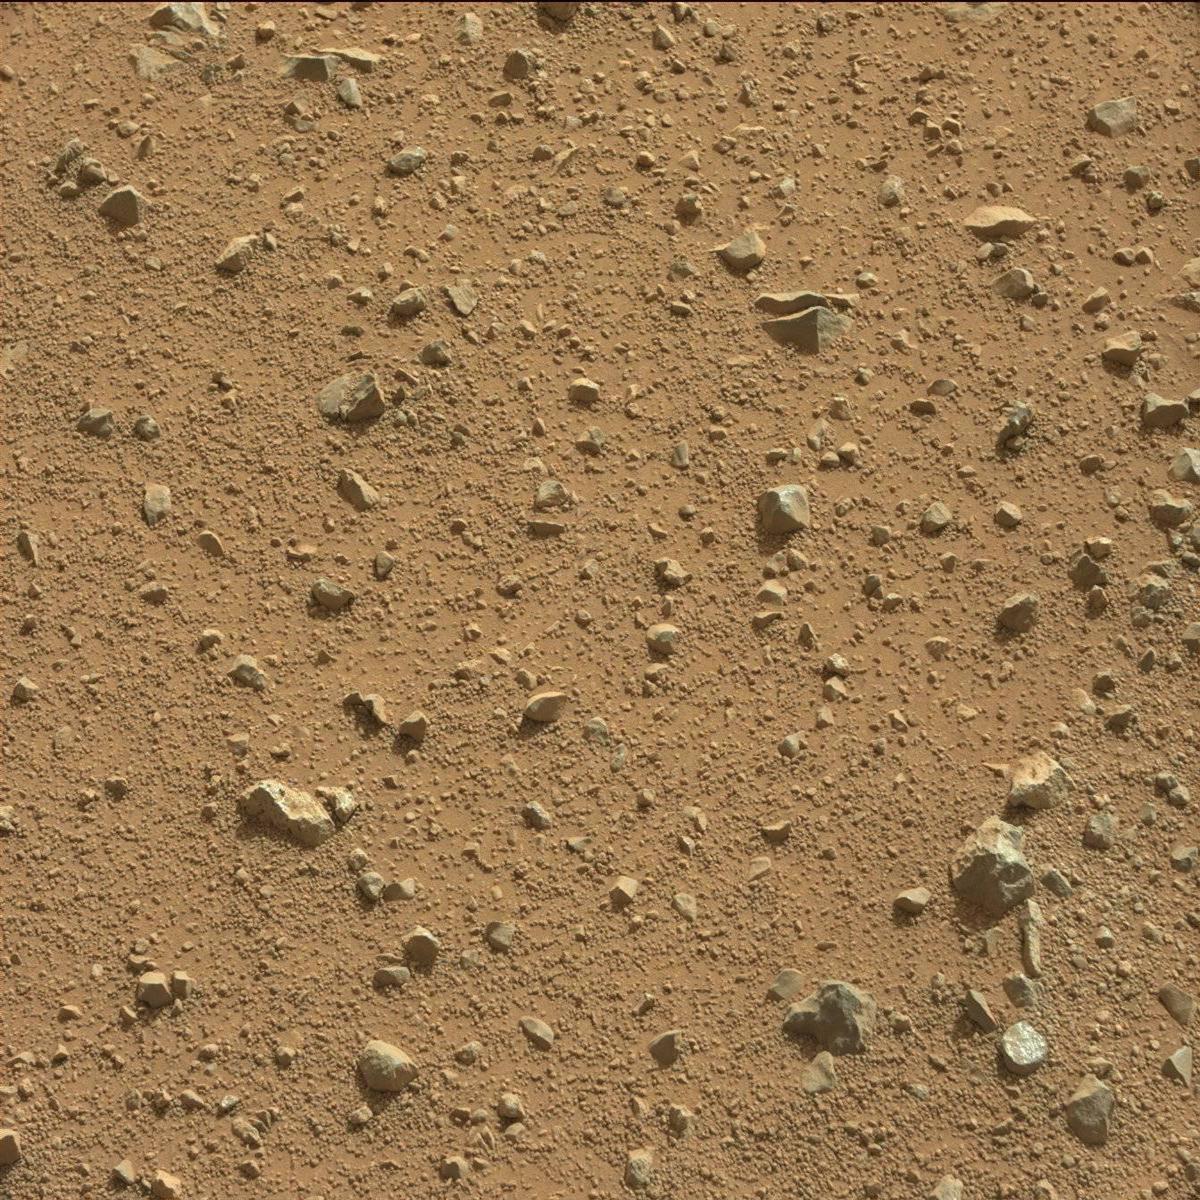
Terrain classes present: Bedrock, Rock, Sand / Soil